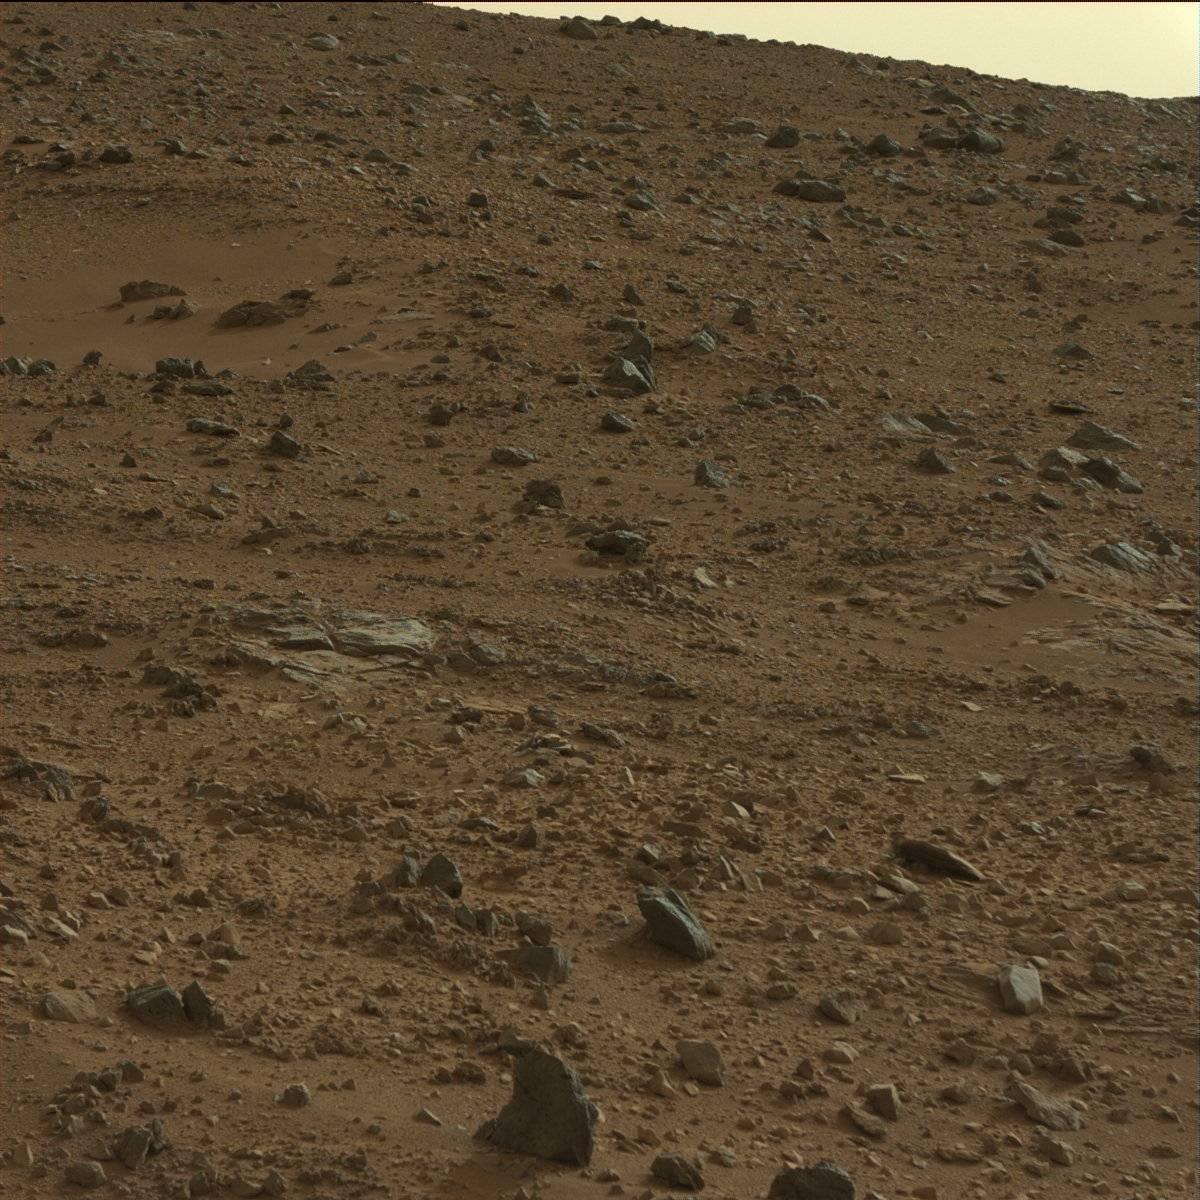
Terrain classes present: Bedrock, Sand / Soil, Sky